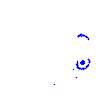
Particle: kaon